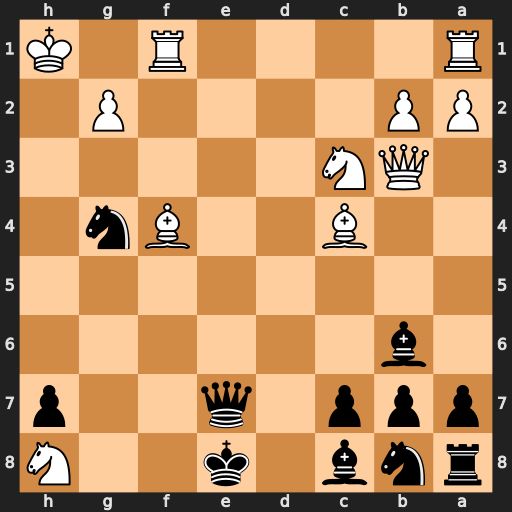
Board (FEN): rnb1k2N/ppp1q2p/1b6/8/2B2Bn1/1QN5/PP4P1/R4R1K
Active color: b
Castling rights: q
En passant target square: -
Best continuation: Qh4+ Bh2 Qxh2#